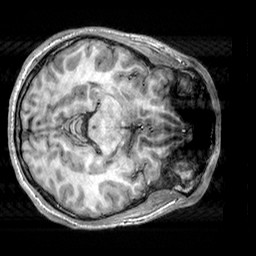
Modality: T1w
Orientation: axial
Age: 21
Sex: male
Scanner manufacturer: siemens
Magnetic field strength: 3 T
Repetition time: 2.3 s
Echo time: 0.00303 s